Question: So, I have this source HTML, and
'''
{% extends "layout.html" %}
{% block content %}
<div class="abstract">
<div>
<img src="../images/rprog.png" width="200" height="200">
<h2 class="articletitle">R Programming</h2>
</div>
</div>
<div class="abstract">
<h2>Article 2<h2>
<h3>Data Mining Researcher, Machine Learning, Statistical Pattern Recognition<h3>
</div>
{% endblock %}
'''
My app directory structure is given below:
'''
app/
+-- articles
| +-- R_Programming.html
+-- images
| +-- rprog.png
+-- routes.py
+-- static
| +-- css
| | +-- main.css
| +-- js
| +-- googleanalytics.js
+-- templates
+-- about.html
+-- home.html
+-- layout.html
'''
but the image is not displayed:

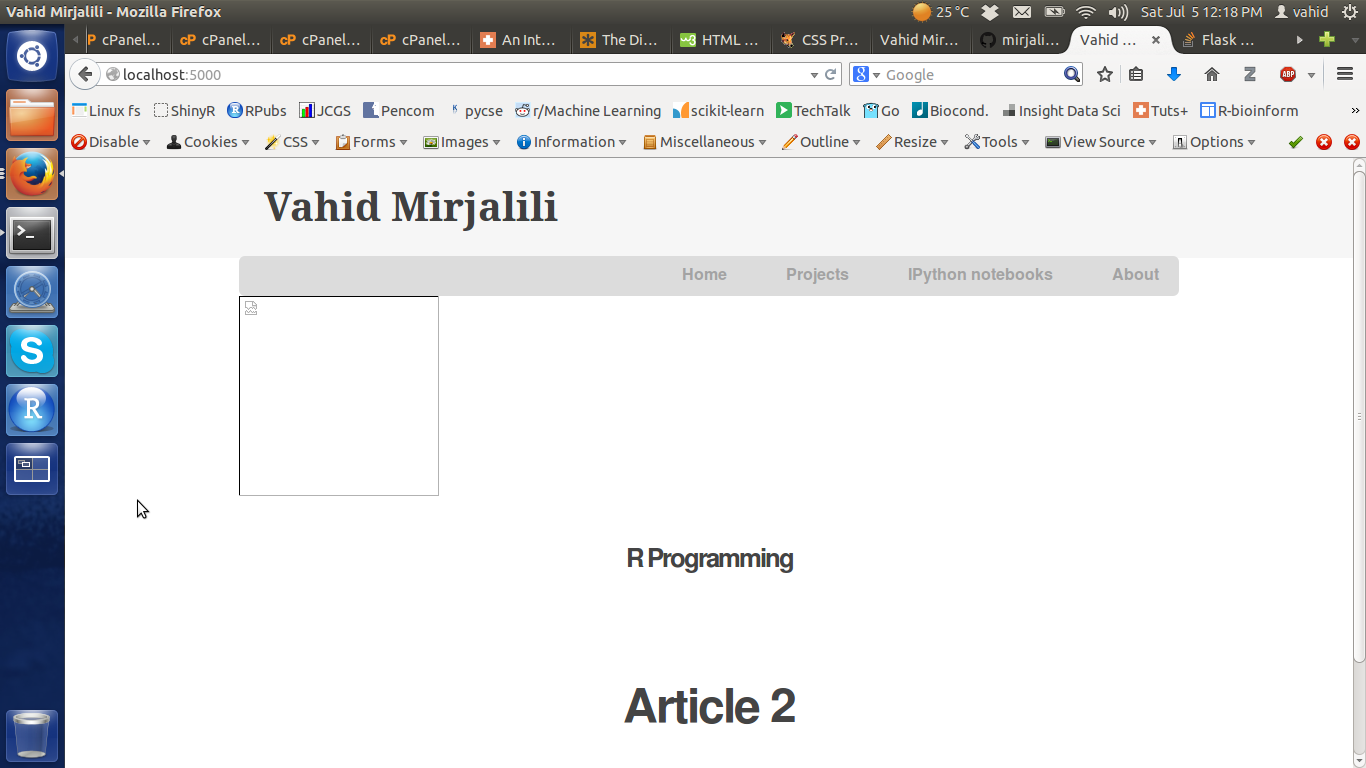
Answer: Your image is . Put all images in the 'static' folder and use the 'static' route to load them.
You can use 'url_for()' in your template to produce a valid URL for them:
'''
<img src="{{ url_for('static', filename='images/rprog.png') }}" width="200" height="200">
'''
This will generate a URL to load the 'static/images/rprog.png' file.